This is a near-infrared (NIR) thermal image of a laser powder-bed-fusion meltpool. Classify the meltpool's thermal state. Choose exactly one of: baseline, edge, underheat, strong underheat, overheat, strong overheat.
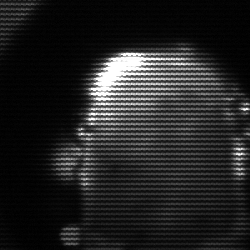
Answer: baseline